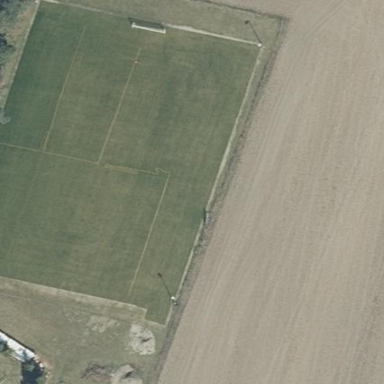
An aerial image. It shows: Soccer pitch with grass surface for leisure land.